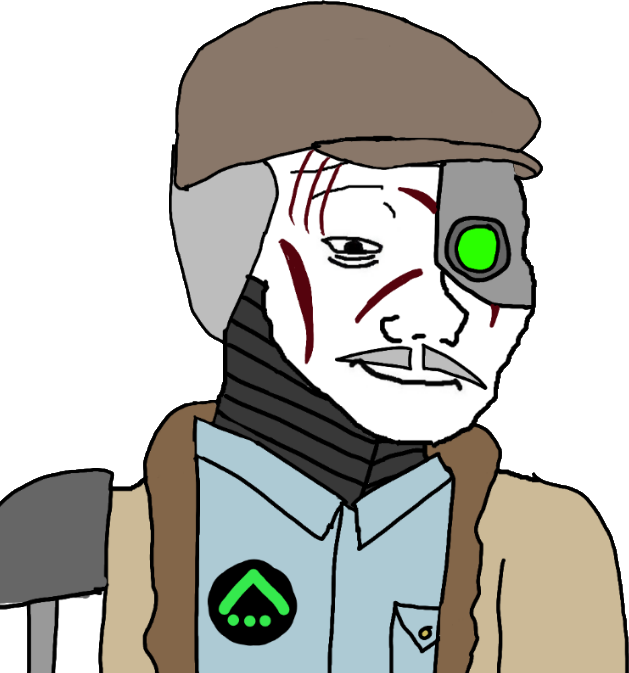
Label: 5_Tired_Wojak